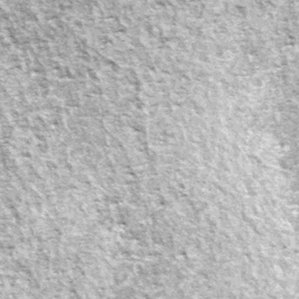
Label: frost